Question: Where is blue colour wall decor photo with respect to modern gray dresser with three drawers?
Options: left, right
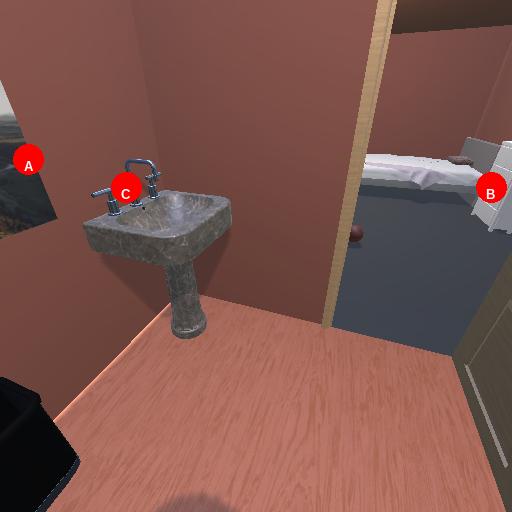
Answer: left